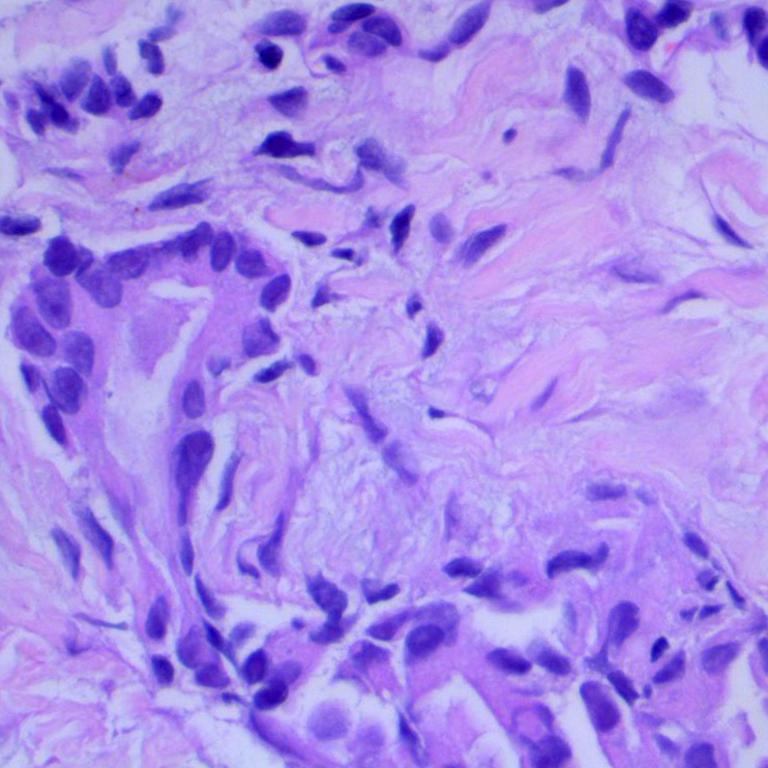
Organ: lung
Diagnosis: adenocarcinomas